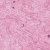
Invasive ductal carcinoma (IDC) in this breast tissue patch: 0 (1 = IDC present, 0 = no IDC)